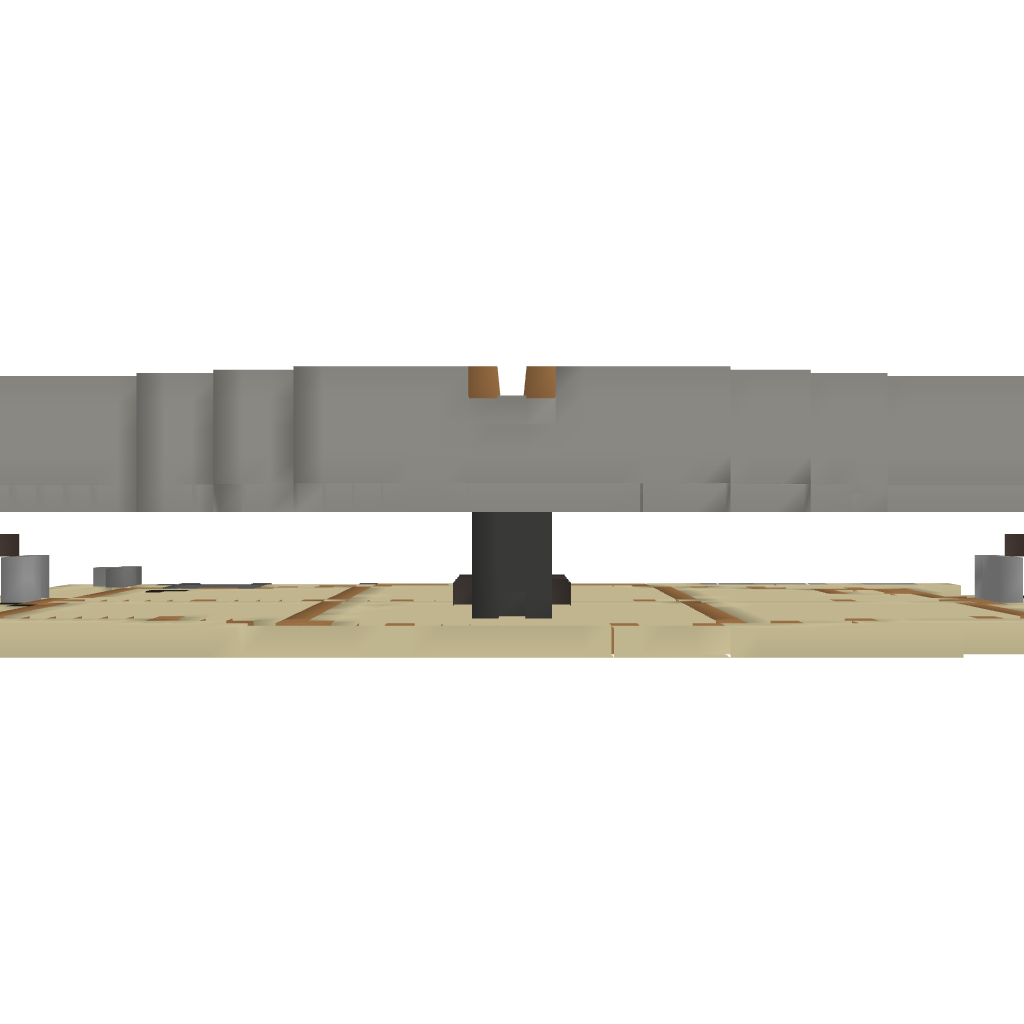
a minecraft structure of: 1 V 1 PVP arena